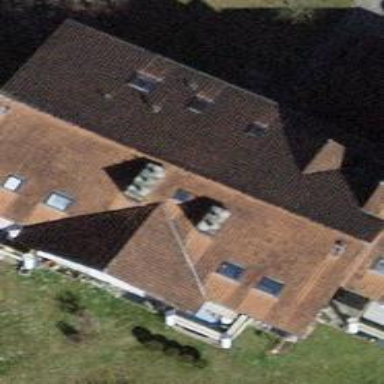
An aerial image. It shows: Building with tile roof.